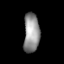
Tissue: lung
Cell type: Epithelial cells
Senescence score: 0.6487
Nuclear area (px): 607
Mean DAPI intensity: 146.521